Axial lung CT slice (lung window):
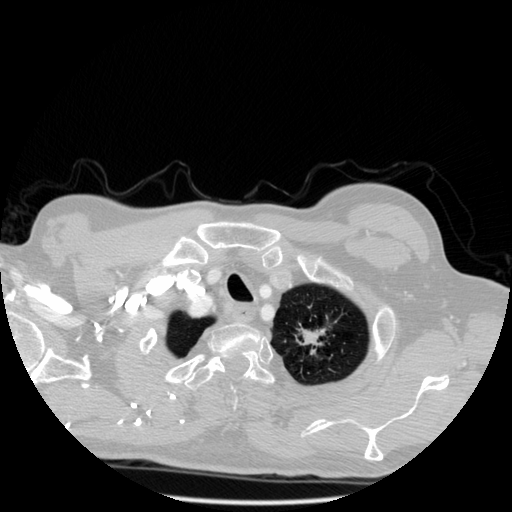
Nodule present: yes
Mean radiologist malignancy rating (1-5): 4.667